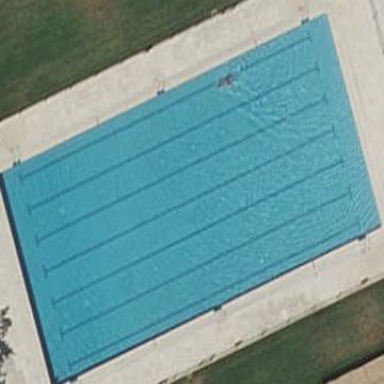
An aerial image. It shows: Swimming pool located in leisure land.